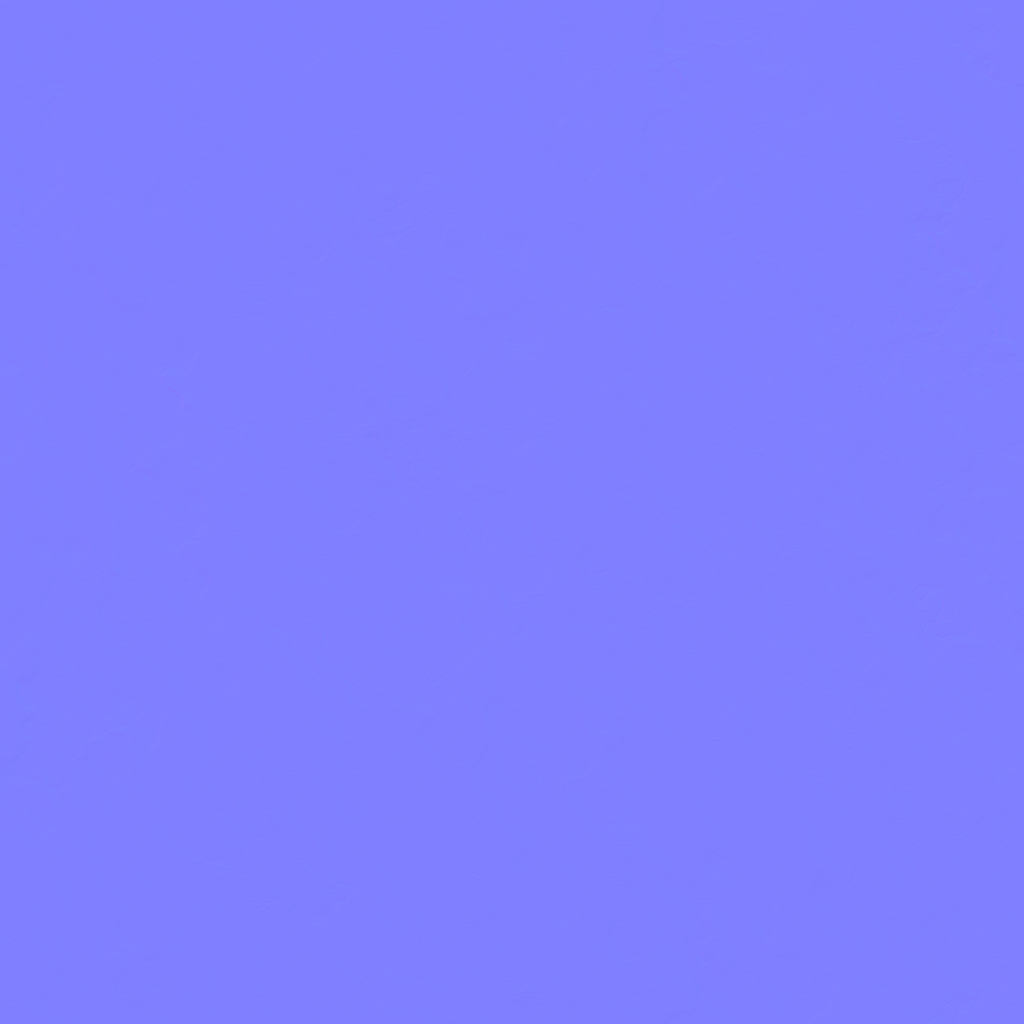
Texture map type: NormalDX